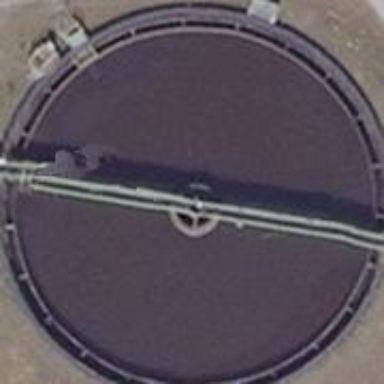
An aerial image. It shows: Storage tank created as man-made structure.